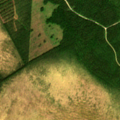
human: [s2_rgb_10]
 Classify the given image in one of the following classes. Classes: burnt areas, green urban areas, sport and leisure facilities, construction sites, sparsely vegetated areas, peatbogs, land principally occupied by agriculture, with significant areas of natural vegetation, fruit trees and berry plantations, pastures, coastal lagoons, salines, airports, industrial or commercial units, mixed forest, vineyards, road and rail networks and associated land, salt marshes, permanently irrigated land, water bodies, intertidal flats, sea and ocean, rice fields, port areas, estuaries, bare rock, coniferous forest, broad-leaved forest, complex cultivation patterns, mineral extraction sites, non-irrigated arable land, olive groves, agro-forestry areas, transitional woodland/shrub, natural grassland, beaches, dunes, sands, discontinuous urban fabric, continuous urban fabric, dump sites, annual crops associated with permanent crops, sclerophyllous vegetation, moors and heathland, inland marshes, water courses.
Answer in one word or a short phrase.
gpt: coniferous forest, peatbogs